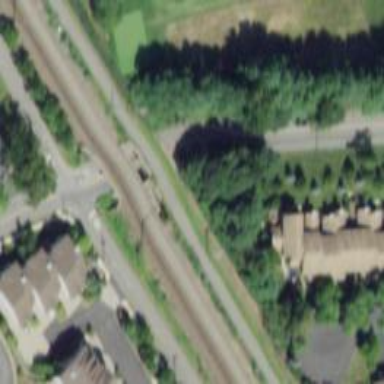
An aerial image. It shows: Asphalt cycleway bridge over abandoned railway.